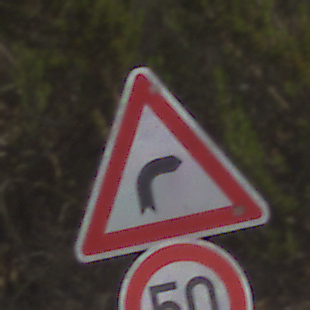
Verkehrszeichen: KurveRechts
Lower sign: Geschwindigkeit50
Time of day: MorningAfternoon
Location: Outdoor (RoadRail)
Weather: PartlyCloudy
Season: NotSpecified
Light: Natural